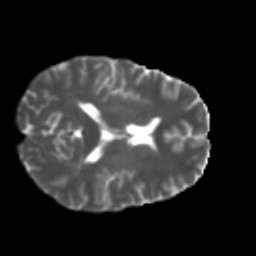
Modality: T2w
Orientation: axial
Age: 29
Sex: female
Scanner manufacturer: ge
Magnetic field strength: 3 T
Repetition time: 7.8 s
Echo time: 0.0606 s